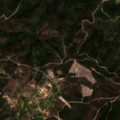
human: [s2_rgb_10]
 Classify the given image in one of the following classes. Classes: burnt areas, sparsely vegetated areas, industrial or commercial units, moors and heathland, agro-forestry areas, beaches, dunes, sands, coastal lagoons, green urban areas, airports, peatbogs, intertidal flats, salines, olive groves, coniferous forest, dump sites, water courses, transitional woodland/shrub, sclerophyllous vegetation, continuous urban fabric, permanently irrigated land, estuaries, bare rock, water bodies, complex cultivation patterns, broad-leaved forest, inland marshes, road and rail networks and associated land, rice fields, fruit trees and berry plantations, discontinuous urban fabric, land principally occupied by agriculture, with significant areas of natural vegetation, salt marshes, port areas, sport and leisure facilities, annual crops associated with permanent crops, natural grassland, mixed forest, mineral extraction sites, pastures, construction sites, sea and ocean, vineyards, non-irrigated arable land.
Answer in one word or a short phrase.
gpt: transitional woodland/shrub